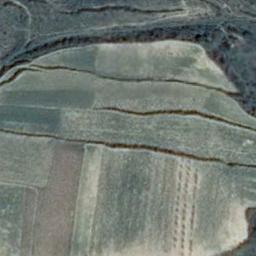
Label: terrace